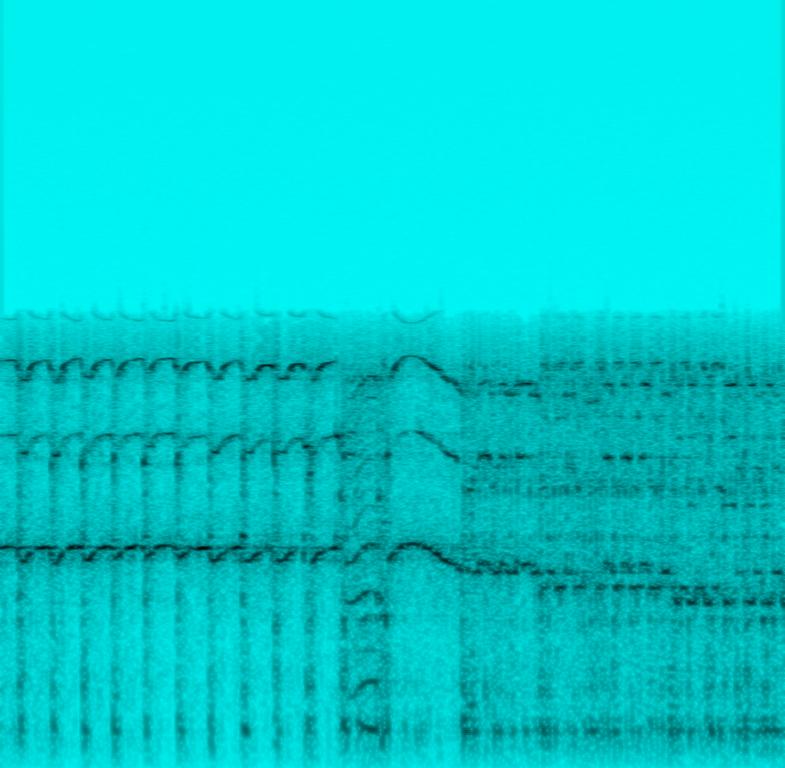
This low quality amateur recording features a guitar solo being played on a distortion guitar. The solo is played up the neck on the higher register. The guitarist plays with very fast picking techniques. This song starts off with string bending which is followed by fast picking on descending licks.